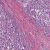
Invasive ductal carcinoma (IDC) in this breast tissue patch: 1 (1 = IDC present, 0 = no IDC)